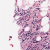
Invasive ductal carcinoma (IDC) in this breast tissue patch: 1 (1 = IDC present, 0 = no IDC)